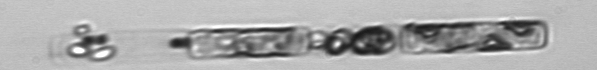
Label: Guinardia_delicatula_TAG_internal_parasite